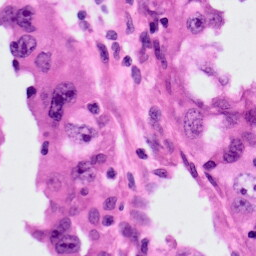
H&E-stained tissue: Lung